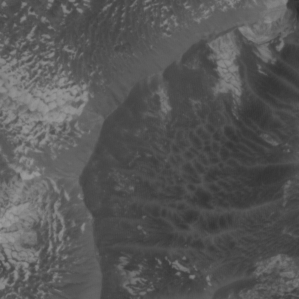
Label: non_frost